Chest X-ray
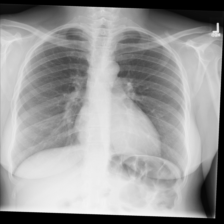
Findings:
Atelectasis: negative
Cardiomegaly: negative
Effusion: negative
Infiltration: negative
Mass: negative
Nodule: negative
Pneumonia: negative
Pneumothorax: negative
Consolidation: negative
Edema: negative
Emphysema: negative
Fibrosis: negative
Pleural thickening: negative
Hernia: negative